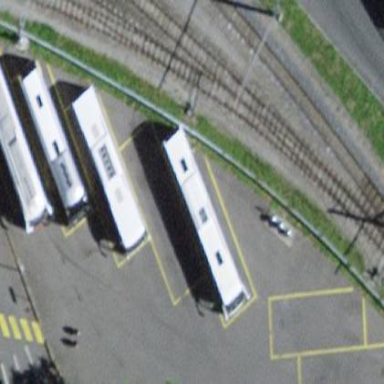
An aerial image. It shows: Parking space designated for buses.